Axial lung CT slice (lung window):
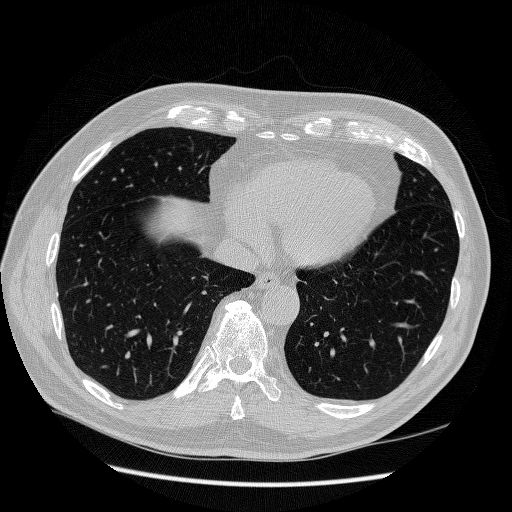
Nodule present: no